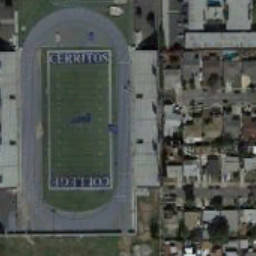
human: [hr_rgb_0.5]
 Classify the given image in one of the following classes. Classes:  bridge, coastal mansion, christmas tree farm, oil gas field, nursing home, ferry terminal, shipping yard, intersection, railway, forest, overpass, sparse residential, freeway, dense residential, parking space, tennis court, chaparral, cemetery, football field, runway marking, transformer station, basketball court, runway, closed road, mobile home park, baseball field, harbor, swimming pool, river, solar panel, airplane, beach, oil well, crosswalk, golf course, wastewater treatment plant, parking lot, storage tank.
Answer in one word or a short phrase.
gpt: football field